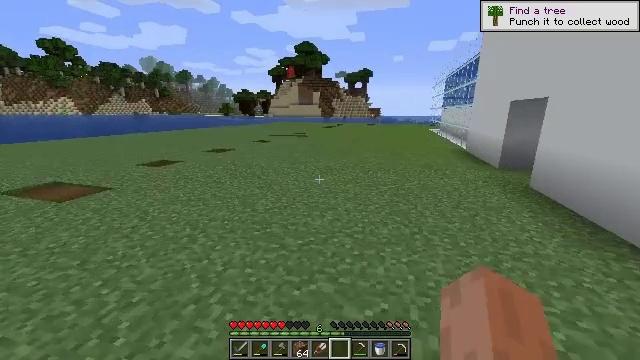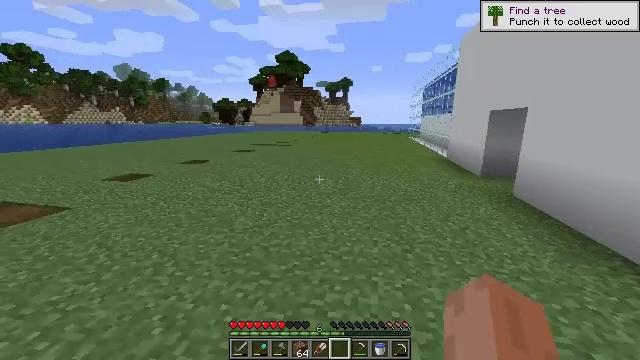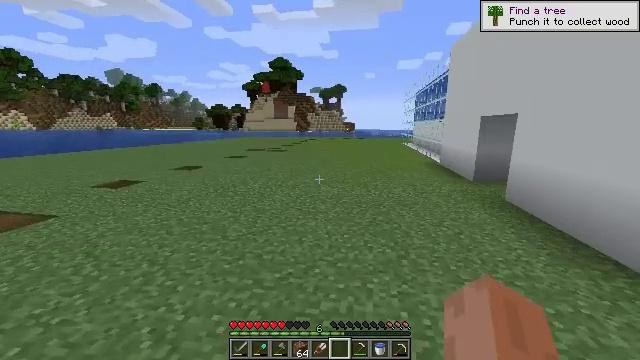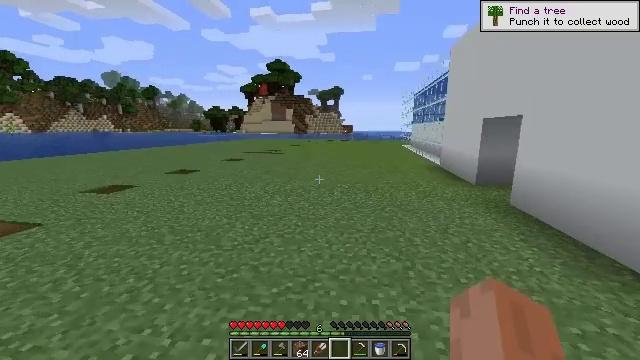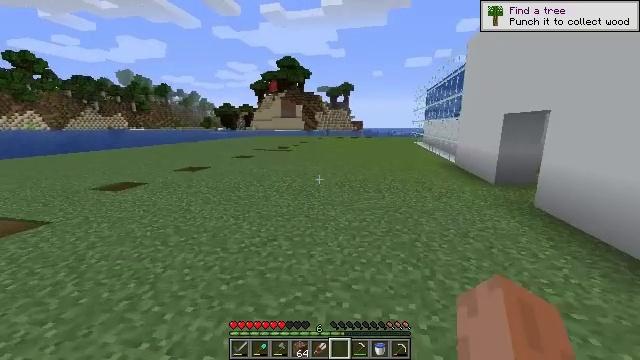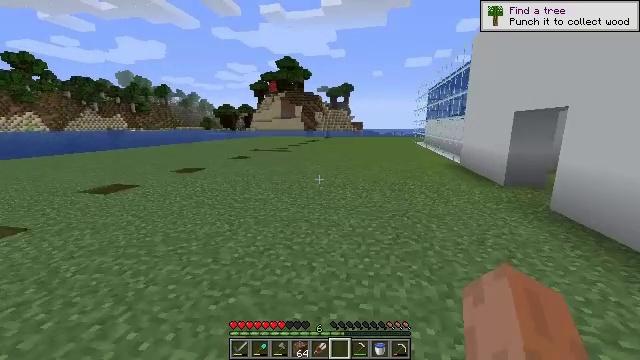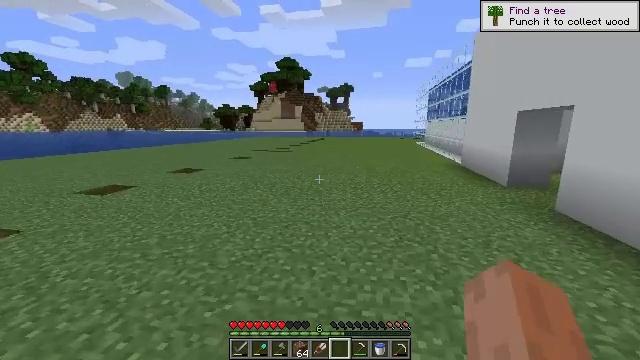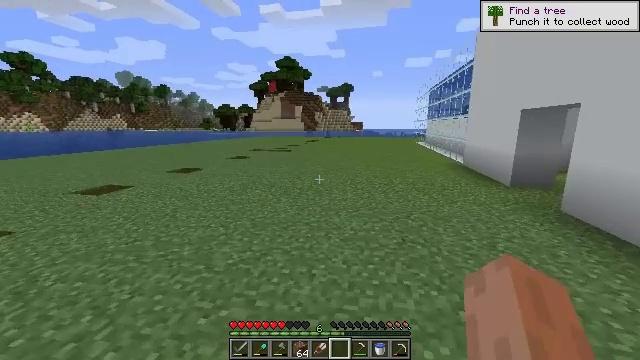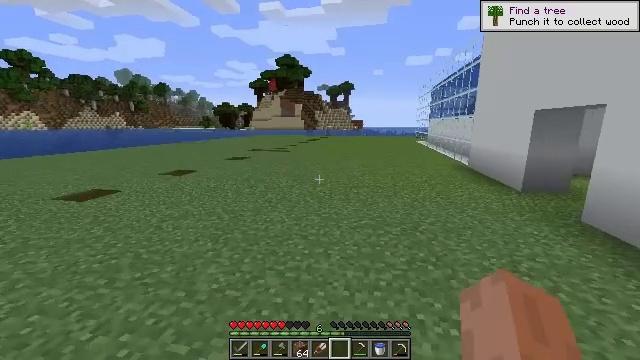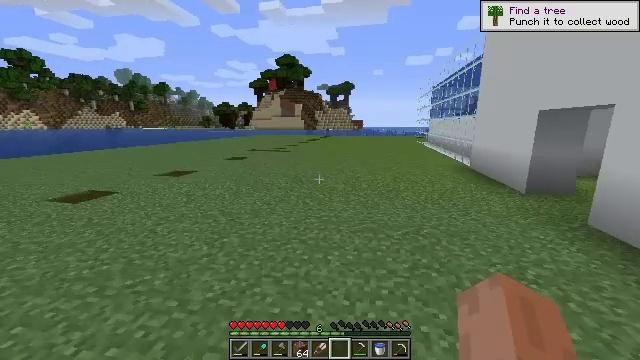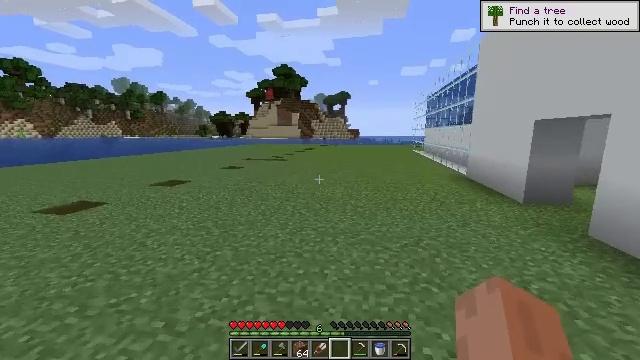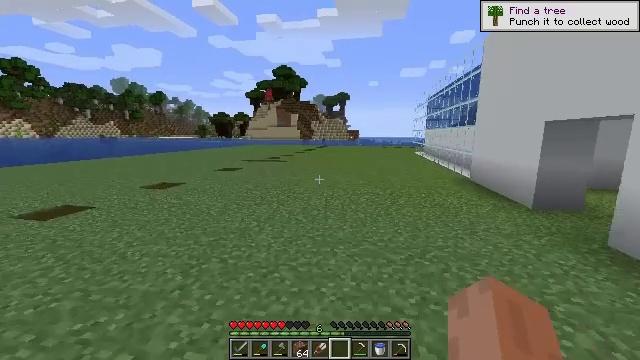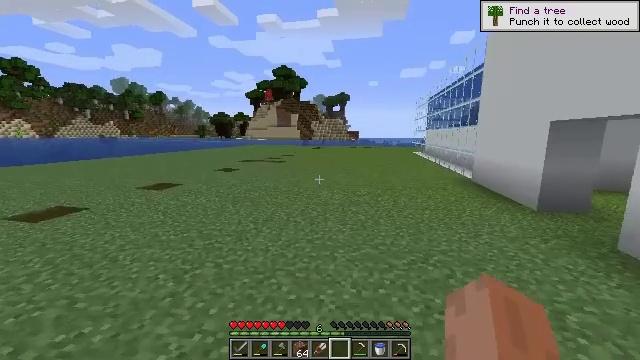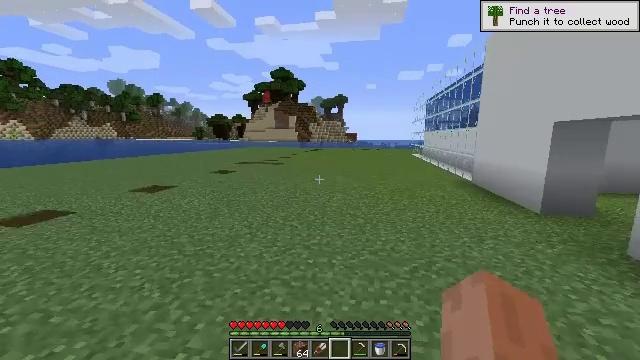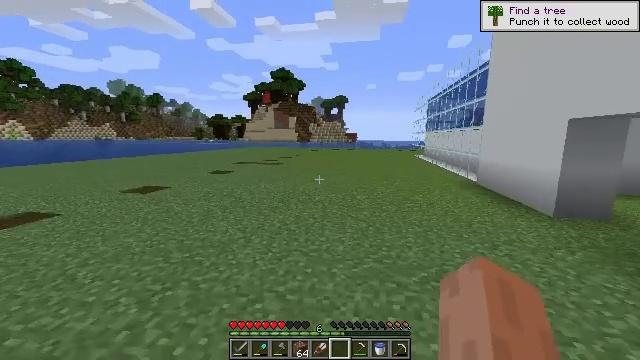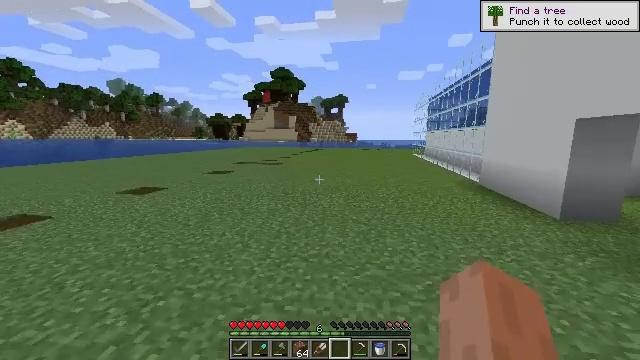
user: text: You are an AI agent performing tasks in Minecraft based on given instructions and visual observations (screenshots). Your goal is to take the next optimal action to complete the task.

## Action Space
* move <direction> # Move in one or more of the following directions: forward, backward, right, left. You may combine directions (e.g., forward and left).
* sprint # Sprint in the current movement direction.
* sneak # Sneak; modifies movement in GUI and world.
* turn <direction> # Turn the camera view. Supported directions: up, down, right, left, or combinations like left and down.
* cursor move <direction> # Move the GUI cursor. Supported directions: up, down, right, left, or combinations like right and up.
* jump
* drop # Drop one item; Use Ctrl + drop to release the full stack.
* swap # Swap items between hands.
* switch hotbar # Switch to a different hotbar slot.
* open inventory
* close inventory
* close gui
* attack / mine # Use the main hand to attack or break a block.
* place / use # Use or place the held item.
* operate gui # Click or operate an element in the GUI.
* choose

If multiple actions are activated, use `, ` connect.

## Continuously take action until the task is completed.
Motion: motion action
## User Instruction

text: Chop down the dark oak log.
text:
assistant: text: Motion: move forward, sprint, turn right and up
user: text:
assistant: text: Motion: move forward, sprint, turn right and up
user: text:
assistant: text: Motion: move forward, sprint
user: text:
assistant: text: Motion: move forward, sprint, turn left
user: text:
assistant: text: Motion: move forward, sprint
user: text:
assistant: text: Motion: move forward
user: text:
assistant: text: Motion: move forward
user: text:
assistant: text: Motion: move forward
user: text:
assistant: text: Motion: move forward
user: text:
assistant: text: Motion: move forward, turn up
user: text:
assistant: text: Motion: move forward
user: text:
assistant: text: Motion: move forward
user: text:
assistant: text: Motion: move forward
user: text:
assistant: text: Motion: move forward
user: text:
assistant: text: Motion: move forward
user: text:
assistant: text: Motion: move forward
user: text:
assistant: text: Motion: move forward
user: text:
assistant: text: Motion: move forward
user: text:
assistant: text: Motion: move forward
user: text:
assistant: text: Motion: move forward
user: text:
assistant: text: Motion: move forward
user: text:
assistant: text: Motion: move forward
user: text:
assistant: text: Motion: move forward
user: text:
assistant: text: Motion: move forward
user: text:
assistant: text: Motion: move forward
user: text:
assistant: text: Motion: move forward
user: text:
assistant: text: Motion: move forward
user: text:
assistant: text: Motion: move forward
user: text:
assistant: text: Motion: move forward
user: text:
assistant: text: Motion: move forward